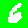
Digit: 6